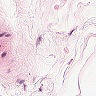
Metastatic tissue present: no